You are looking at the envelope spectrum of a bearing's vibration signal. The marked vertical lines are the theoretical fault frequencies for the outer race, inner race, rolling elements, and cage. Diagnose the bearing from this image, choosing from: normal, inner_race, outer_race, ball.
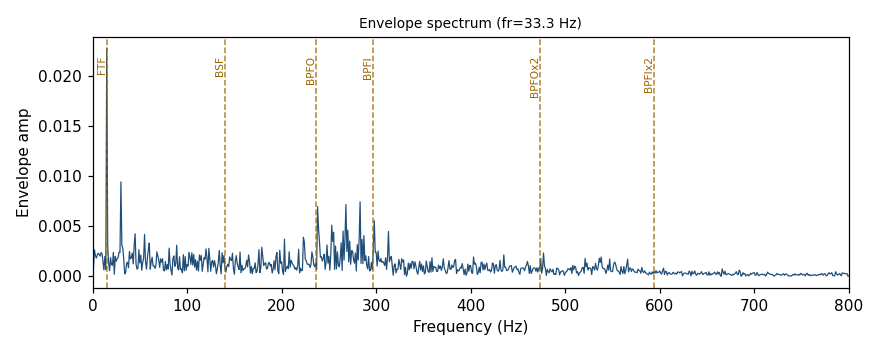
Answer: ball